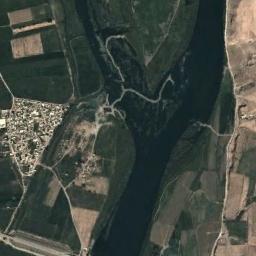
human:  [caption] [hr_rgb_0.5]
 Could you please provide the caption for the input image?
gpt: The deep blue river goes through the farmland and a residential area is next to the river .

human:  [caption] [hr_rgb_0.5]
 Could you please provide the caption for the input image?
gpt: There are many trees around the river .

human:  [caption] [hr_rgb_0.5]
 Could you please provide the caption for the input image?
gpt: A curvy turquoise river with small islands, Green and tan mixed fields on both sides, And large buildings .

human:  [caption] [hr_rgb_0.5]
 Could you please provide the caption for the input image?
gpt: The river goes through farmland and grass .

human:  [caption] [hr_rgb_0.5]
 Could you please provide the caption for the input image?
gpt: There are some farmlands and buildings near the river .